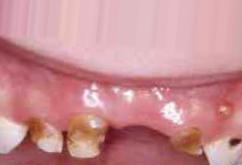
Condition: Caries